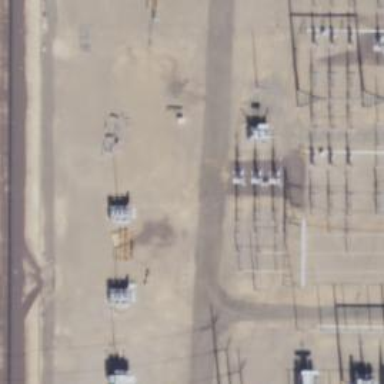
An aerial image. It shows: Switch used for power control.